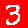
Digit: 3